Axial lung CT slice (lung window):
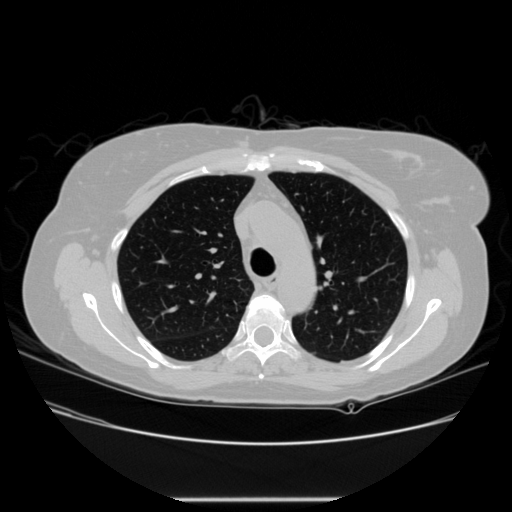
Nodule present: no